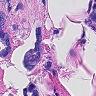
Metastatic tissue present: yes